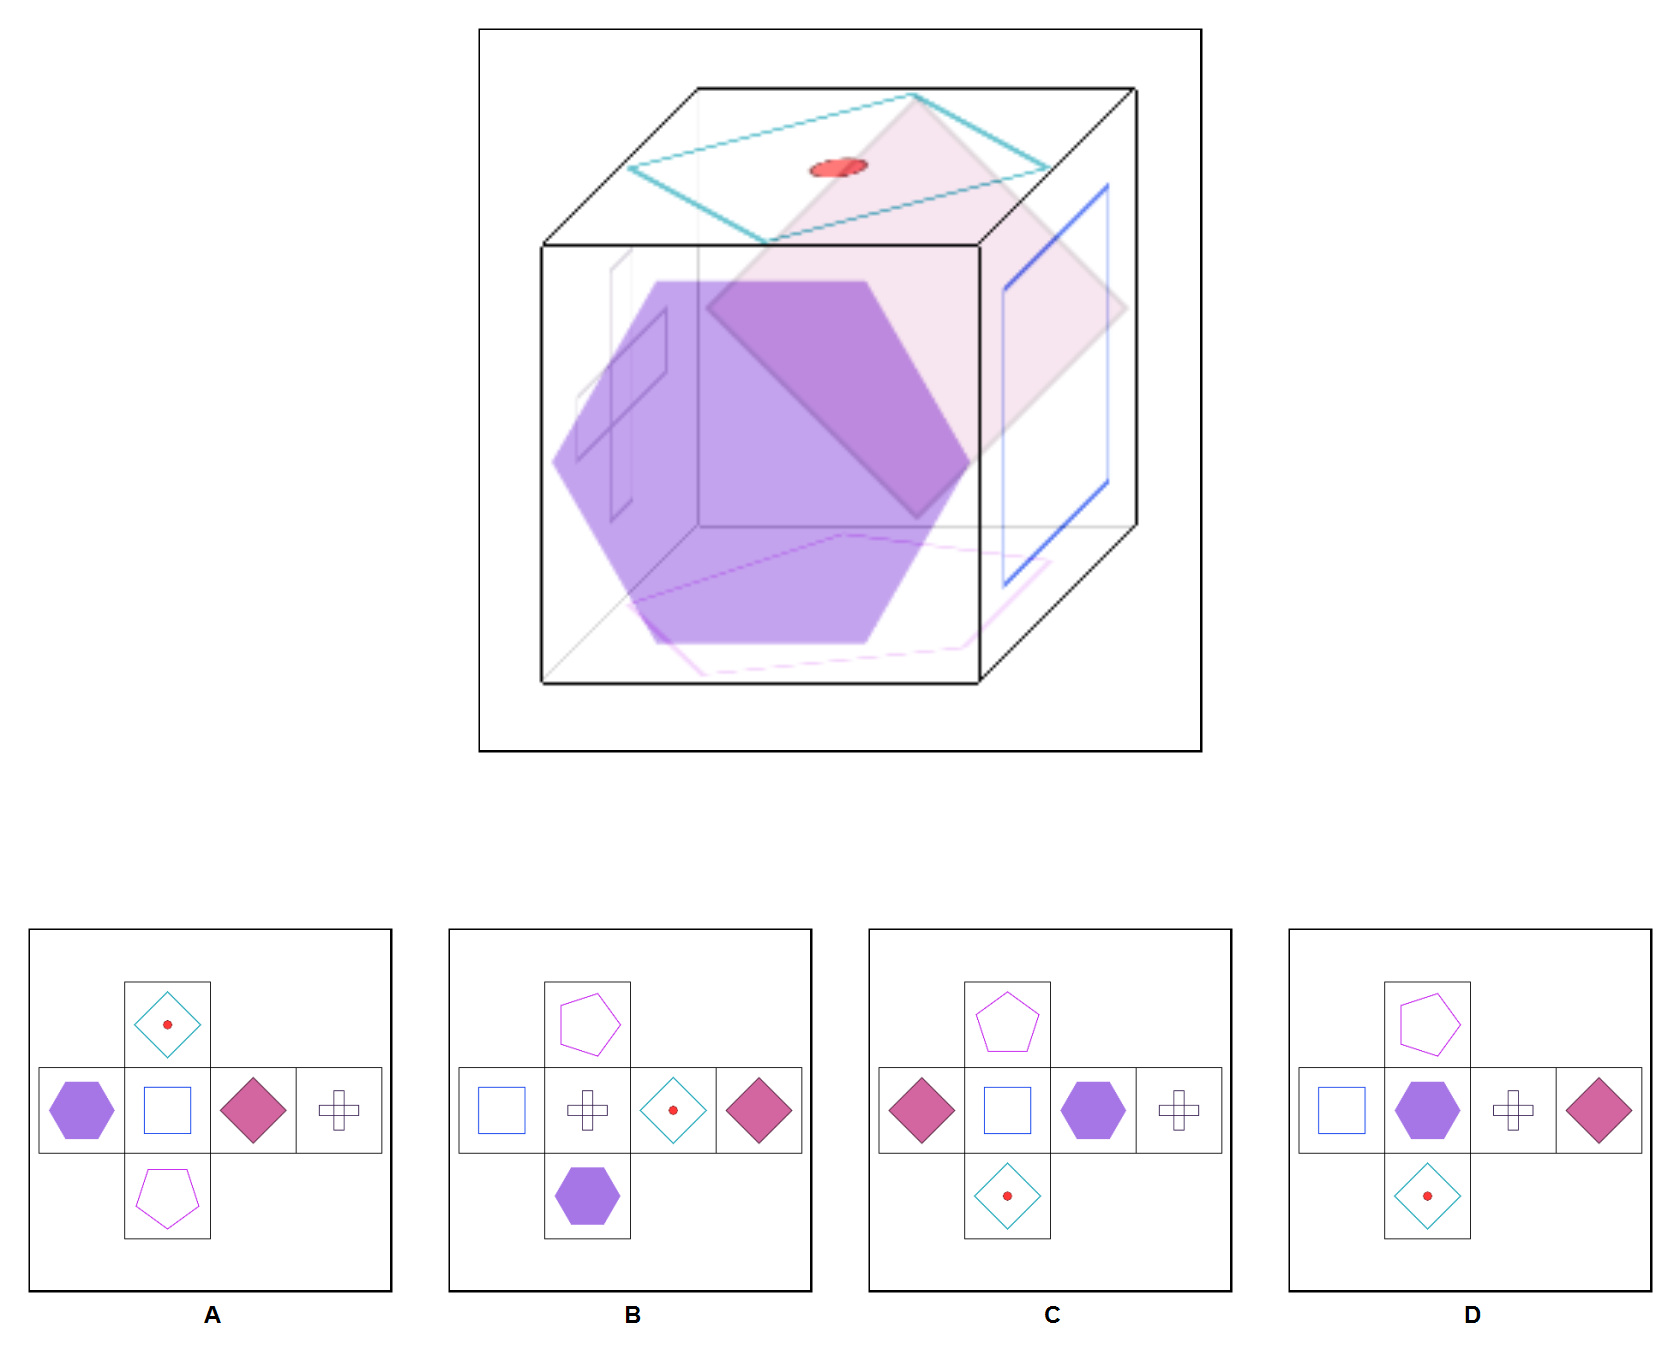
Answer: B